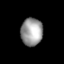
Tissue: lung
Cell type: Others
Senescence score: 0.2139
Nuclear area (px): 592
Mean DAPI intensity: 155.242